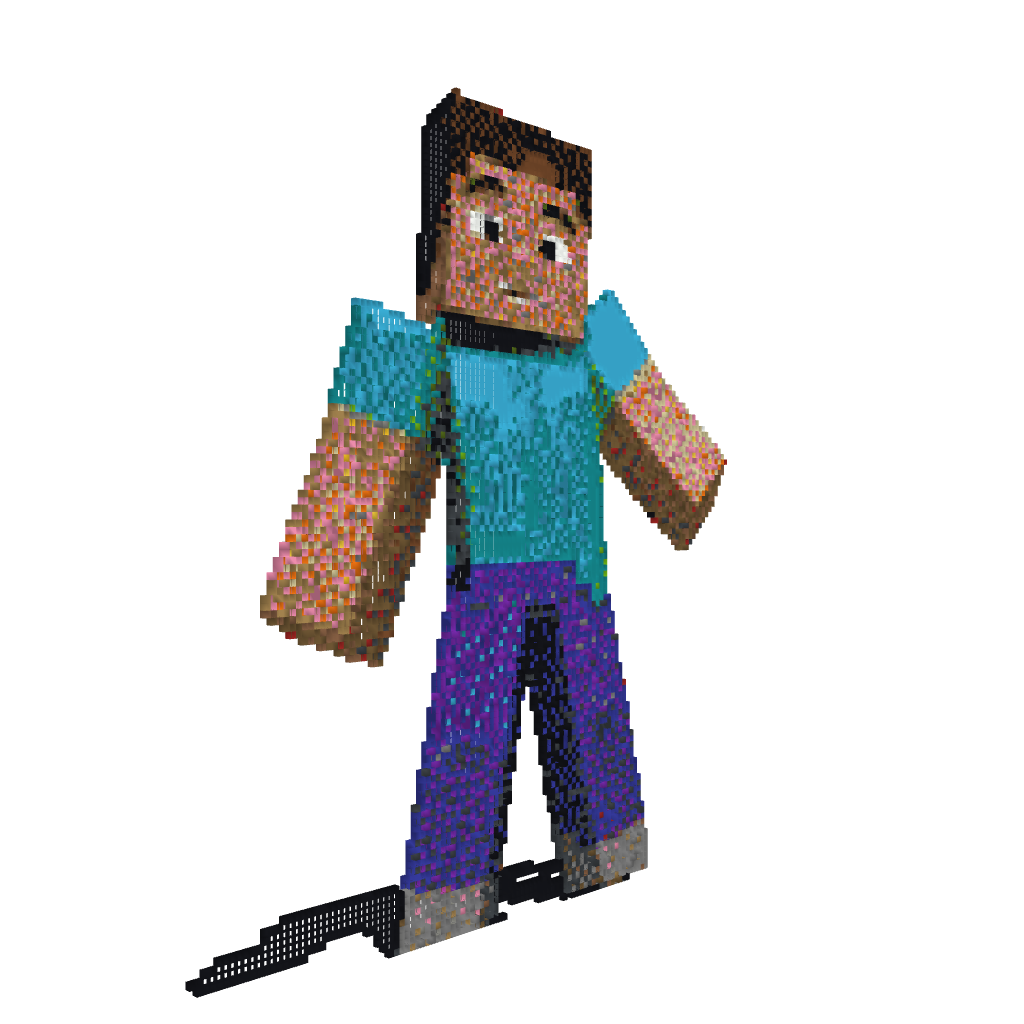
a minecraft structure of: Animated Steve Pixel Art